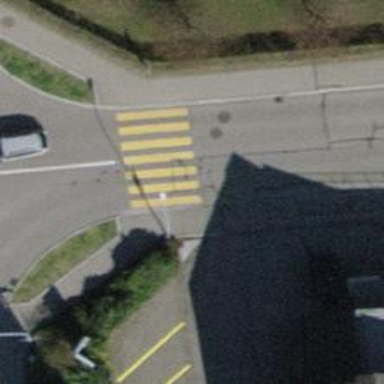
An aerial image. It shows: Zebra crossing on the road.